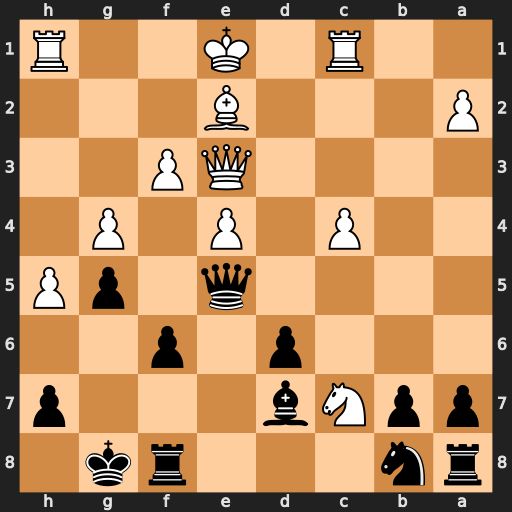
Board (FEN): rn3rk1/ppNb3p/3p1p2/4q1pP/2P1P1P1/4QP2/P3B3/2R1K2R
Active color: b
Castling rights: K
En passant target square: -
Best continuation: Qa5+ Kf2 Qxc7